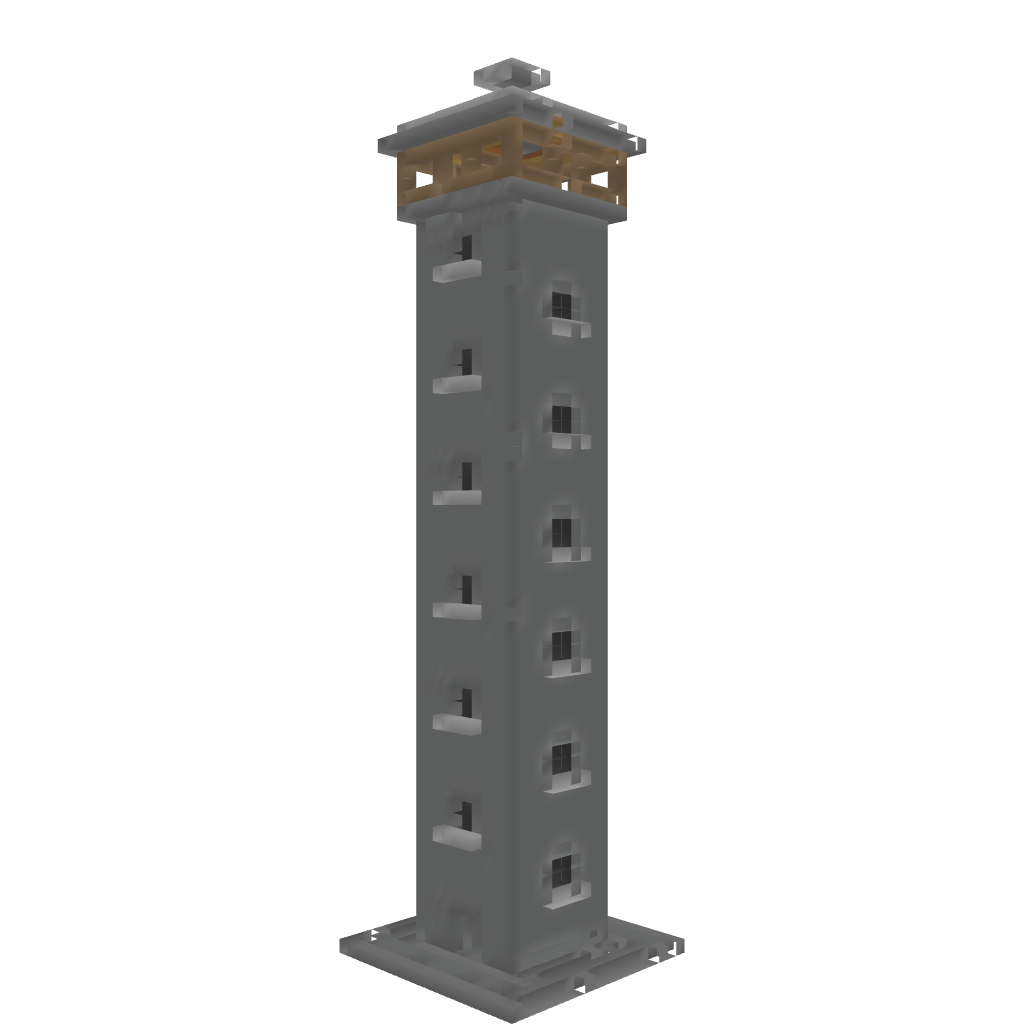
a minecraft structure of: Tower